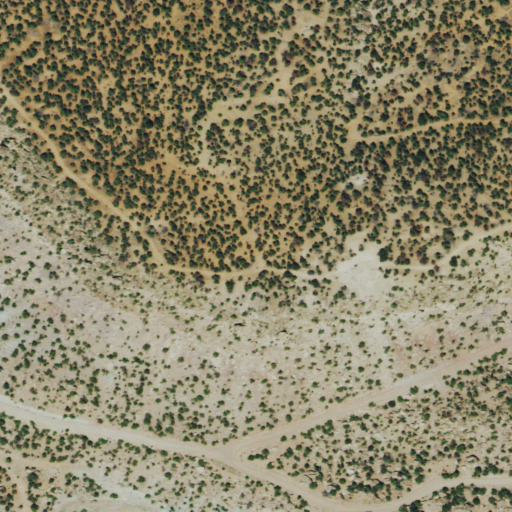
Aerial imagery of mountain in Colorado named Atkinson Mesa containing evergreen forest and shrub